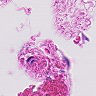
Metastatic tissue present: no